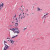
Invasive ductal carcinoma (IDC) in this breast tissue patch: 1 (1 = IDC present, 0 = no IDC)